Question: Why is my website on mobile showing up like this rather than the content only? Am i missing some CSS? pls not I am using 'box-sizing:border-box' in 'body'. I used some media queries, but the website is so zoomed out and all of the content on the left on mobile view. You can check out the entire website at <URL> for the entire front-end.
PS: The page is perfectly zoomed in on mobile mode, its just that the user can easily zoom out making it look real bad. Is it because of the blob i put in?

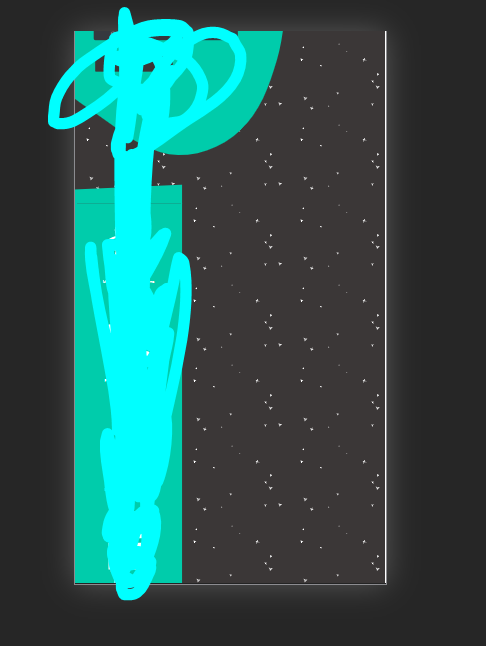
Answer: Whenever you paint content outside the viewport, the browser will allow the user to scroll to it, on both directions.
By setting '.blob''s 'width' to '150%' on screens below '600px' and to '290%' on screens below '450px', you are rendering content outside the current viewport width, thus creating a horizontal scrollbar.
Since the content painted outside the viewport on the horizontal axis is irrelevant (you're only interested in the part of the enlarged element rendered inside the viewport), you probably want to disable horizontal scrolling on the body element:
'''
body {
overflow-x: hidden;
}
'''
See it <URL>.
---
Side note: another way to enlarge '.blob' would have been to 'transform' it, instead of setting its 'width' and 'height':
'''
@media (max-width: 600px) {
.blob {
transform: scale(1.5);
}
}
@media (max-width: 450px) {
.blob {
transform: scale(2.9);
}
}
'''
I'm not just mentioning it, I'm recommending it. Using 'transform' vs sizing or positioning has the big advantage of only happening in the compositor layer, without any effect on the layout and paint layers, which brings a big performance increase, especially when dealing with animations. This is well documented all over the web and I tried my best at explaining the mechanics <URL>.